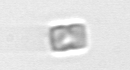
Label: Bacillariophyceae_morphotype1